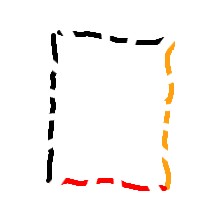
Shape: rectangle